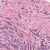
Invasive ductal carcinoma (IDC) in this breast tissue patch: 1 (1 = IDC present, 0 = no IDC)